Interaction volume radius: 5 \u00c5
Interaction volume height: 25 \u00c5
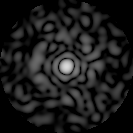
Disorder parameter: 0.8867